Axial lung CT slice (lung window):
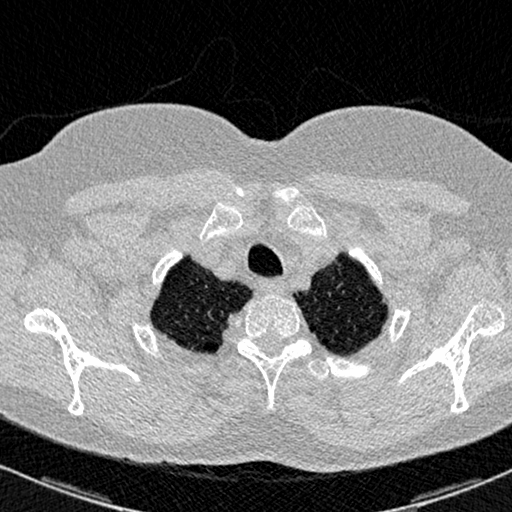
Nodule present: no